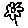
Label: flower